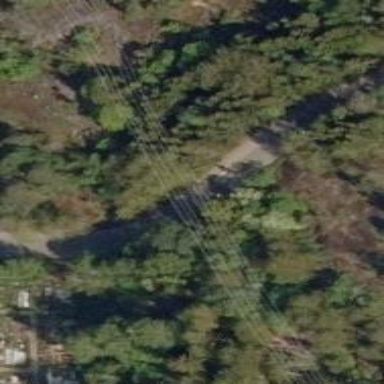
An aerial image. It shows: Asphalt cycleway.